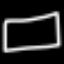
Label: square